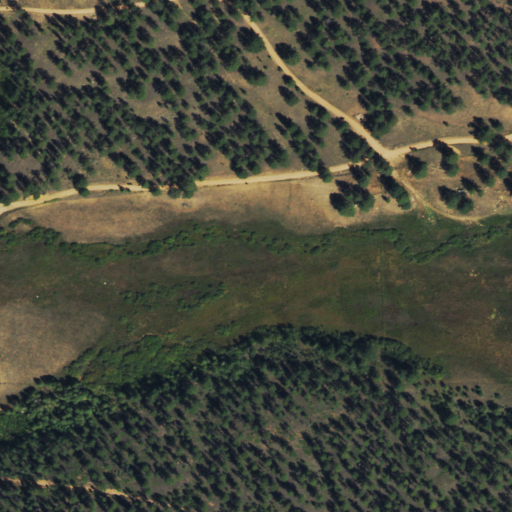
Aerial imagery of plain(s) in Colorado named Webster Park containing evergreen forest, shrub, woody wetlands, and grassland